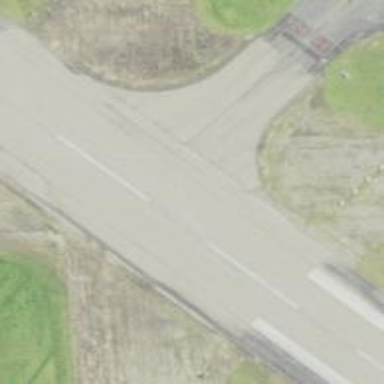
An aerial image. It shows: Asphalt runway at the airport.